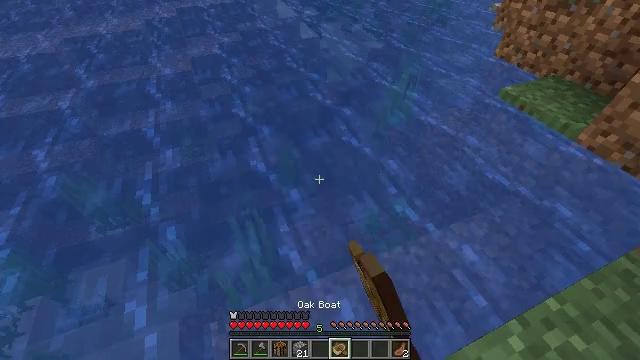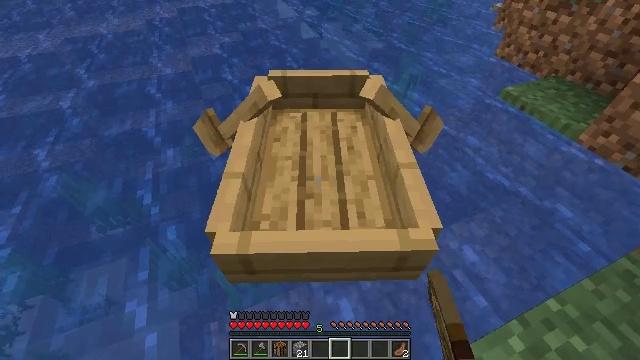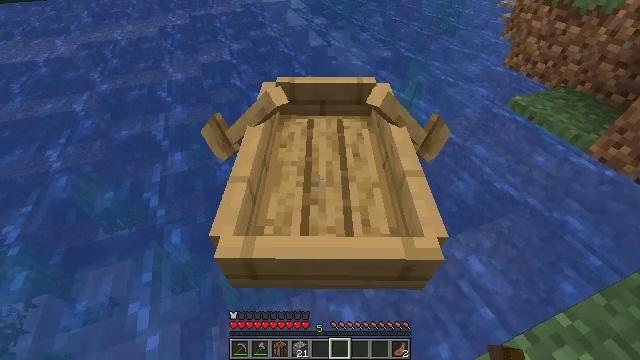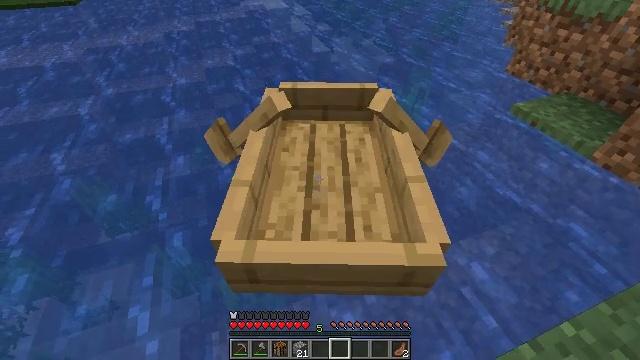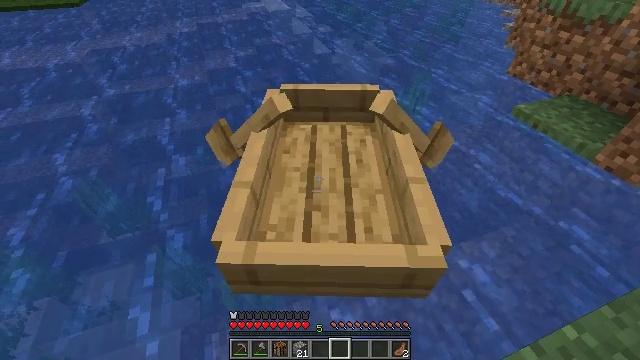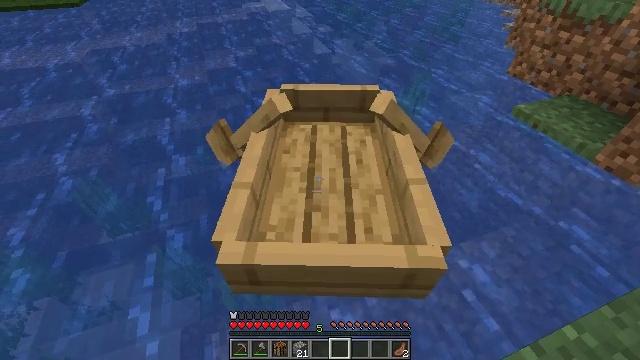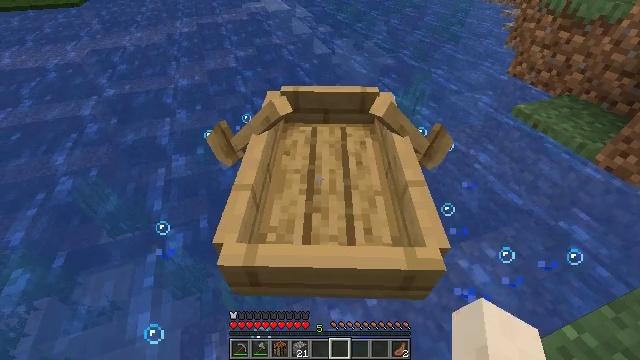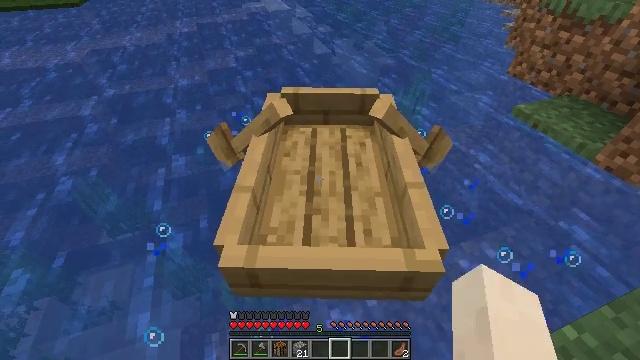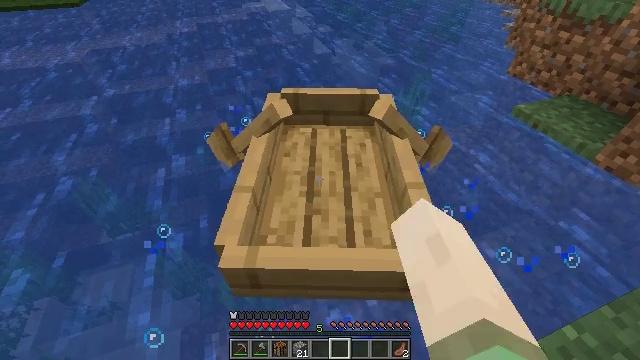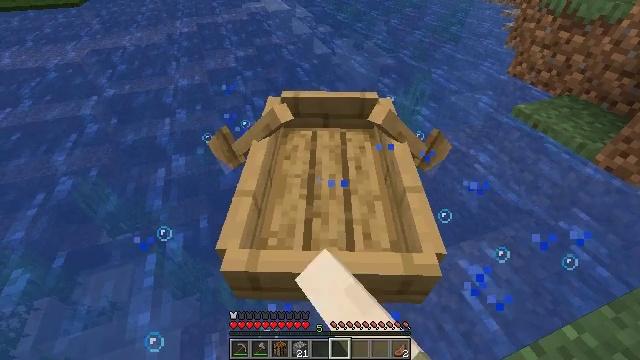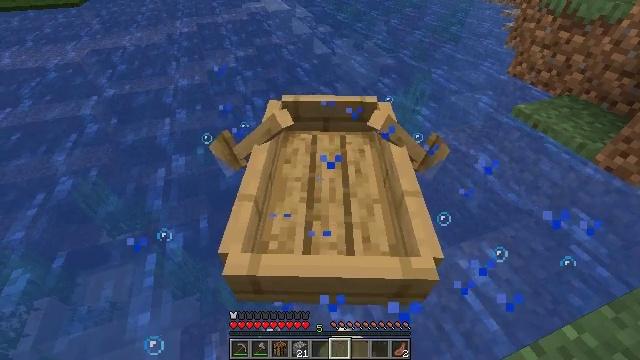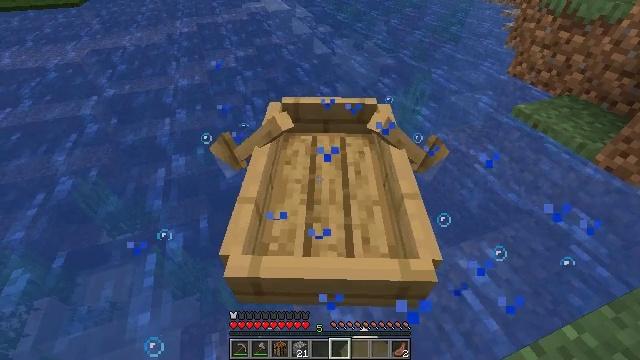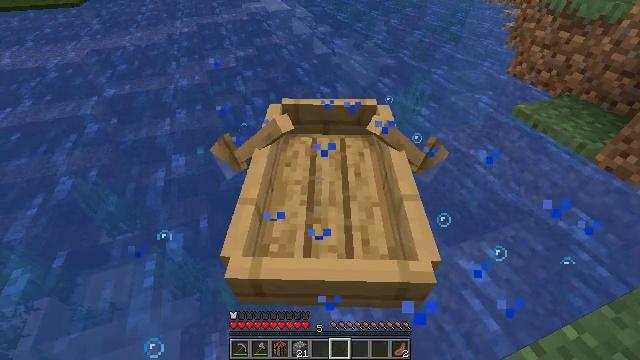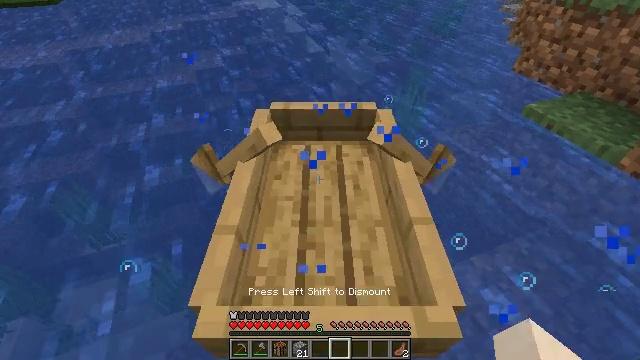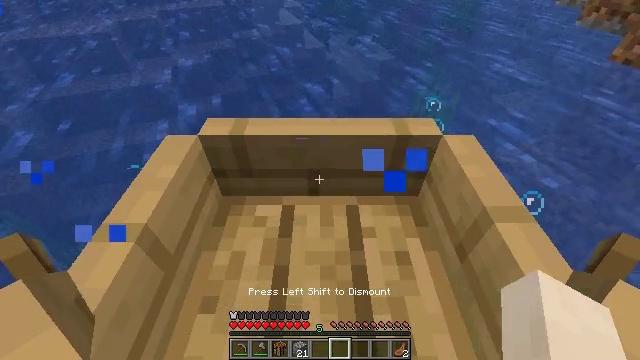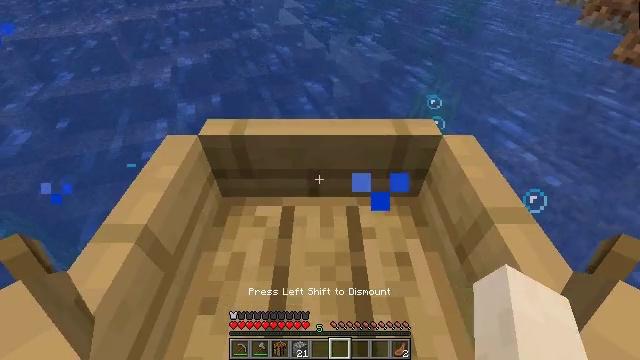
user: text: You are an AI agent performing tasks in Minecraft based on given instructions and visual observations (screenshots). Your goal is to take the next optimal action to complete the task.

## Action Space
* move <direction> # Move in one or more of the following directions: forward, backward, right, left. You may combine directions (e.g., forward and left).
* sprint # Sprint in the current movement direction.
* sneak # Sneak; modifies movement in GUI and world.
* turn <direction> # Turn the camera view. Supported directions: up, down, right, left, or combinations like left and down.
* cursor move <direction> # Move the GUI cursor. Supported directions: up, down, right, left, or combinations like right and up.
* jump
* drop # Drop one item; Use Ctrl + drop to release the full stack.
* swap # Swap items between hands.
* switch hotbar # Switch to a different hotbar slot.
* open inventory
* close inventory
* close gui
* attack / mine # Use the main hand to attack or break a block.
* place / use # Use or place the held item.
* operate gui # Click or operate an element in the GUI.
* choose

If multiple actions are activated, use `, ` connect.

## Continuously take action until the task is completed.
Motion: motion action
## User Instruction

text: Break the kelp plant in the ocean.
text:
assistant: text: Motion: no_op
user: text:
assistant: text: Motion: turn left and up
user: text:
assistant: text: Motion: turn up
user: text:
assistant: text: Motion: no_op
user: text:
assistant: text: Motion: no_op
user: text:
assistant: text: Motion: no_op
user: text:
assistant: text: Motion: use / place
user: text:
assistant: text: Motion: use / place
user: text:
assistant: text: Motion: use / place
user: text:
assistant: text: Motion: no_op
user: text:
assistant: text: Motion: no_op
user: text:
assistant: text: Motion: no_op
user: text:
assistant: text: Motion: no_op
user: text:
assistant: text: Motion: no_op
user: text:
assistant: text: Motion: no_op
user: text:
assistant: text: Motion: no_op
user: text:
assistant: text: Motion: turn up
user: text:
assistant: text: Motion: move forward, turn up
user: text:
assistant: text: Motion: move forward, turn right and up
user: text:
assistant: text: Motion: move forward, turn up
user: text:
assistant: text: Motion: move forward, turn up
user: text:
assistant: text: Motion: move forward, turn up
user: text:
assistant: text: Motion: move forward, turn right and up
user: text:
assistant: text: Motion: move forward, sprint, turn right and up
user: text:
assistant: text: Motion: move forward, sprint, turn up
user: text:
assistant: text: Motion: move forward, sprint, turn up
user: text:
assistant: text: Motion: move forward, sprint
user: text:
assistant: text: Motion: move forward, sprint
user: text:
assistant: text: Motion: move forward, sprint
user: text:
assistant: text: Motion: move forward, sprint